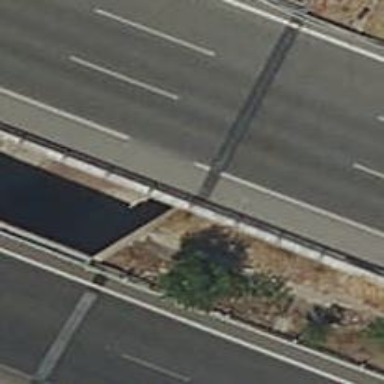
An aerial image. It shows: Wall barrier.